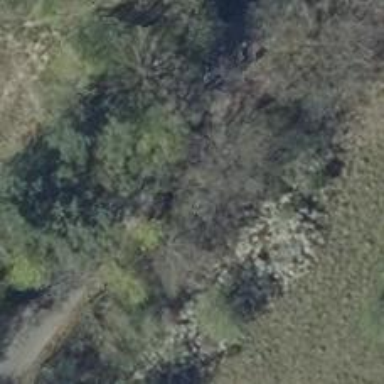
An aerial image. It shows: Row of trees in natural setting.